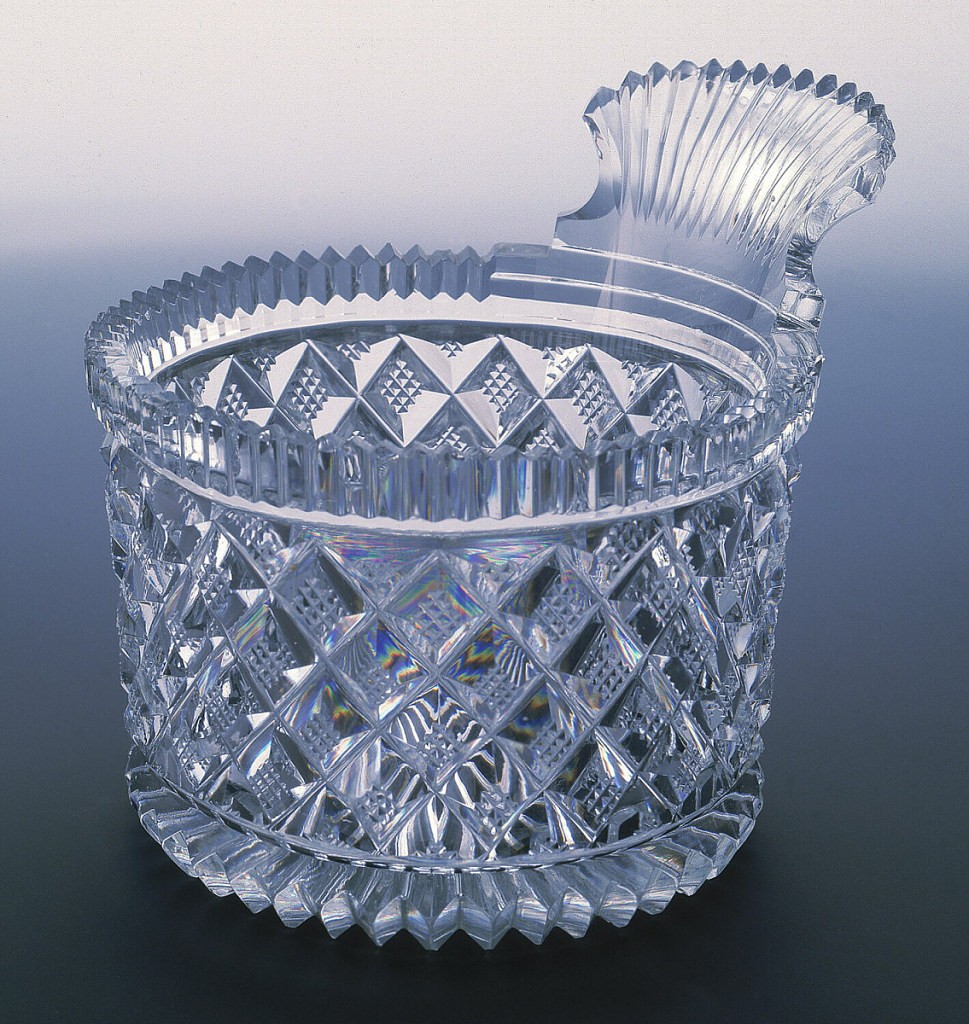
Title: Dish
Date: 1820–30
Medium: Glass
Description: Straight sides cut with strawberry diamonds, top and bottom edges with vertical flutes, on the bottom the flute carried over to rayed fluting, fan shaped handle projecting from top edge, canted back, with vertical flutes.